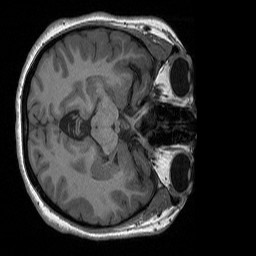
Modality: T1w
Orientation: axial
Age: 35
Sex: female